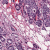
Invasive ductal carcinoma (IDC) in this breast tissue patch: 1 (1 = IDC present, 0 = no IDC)